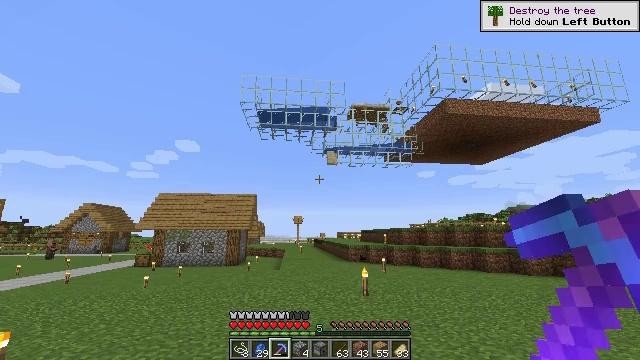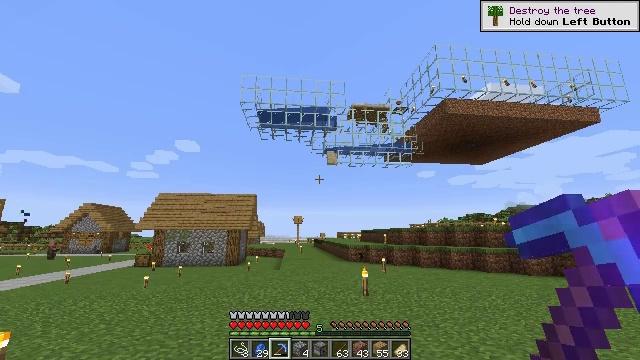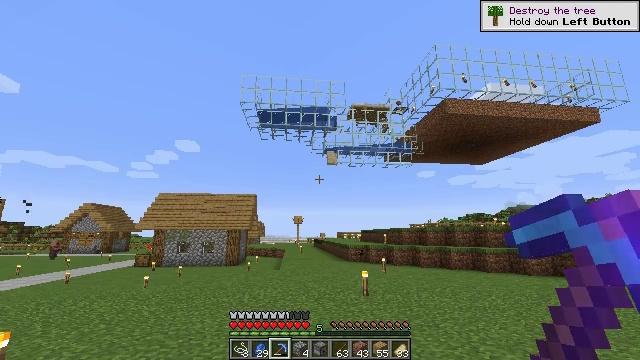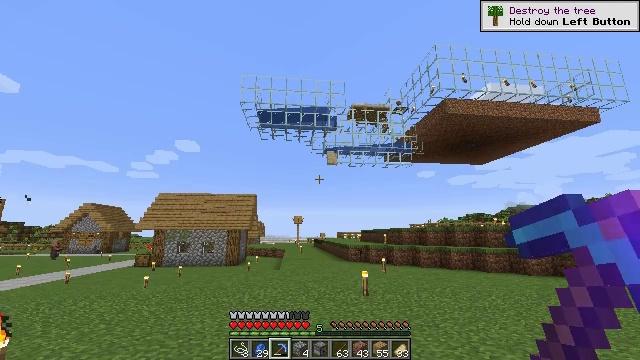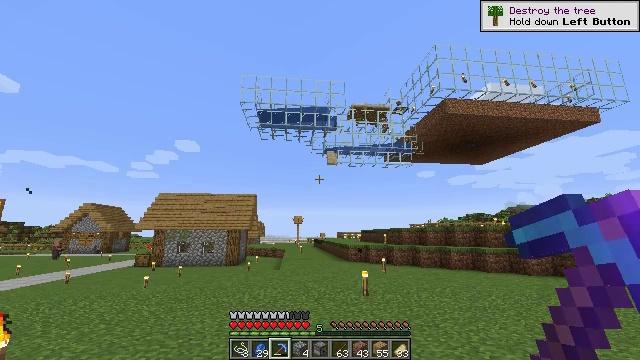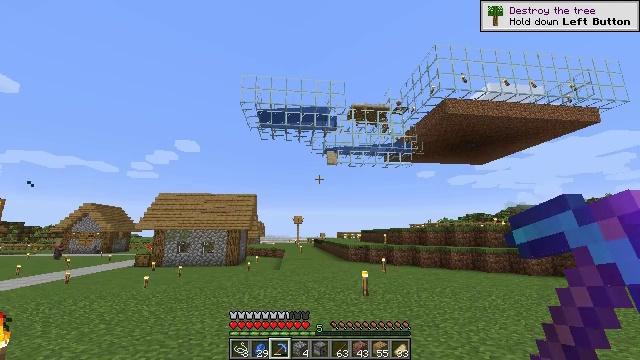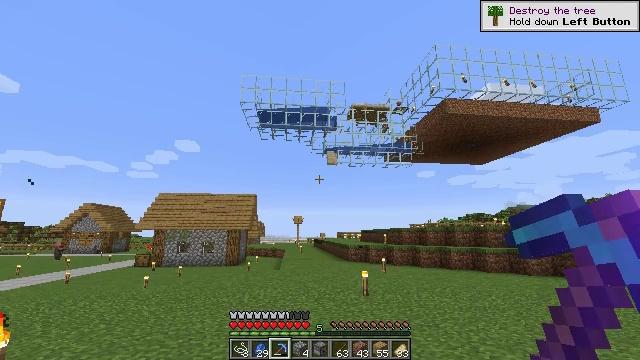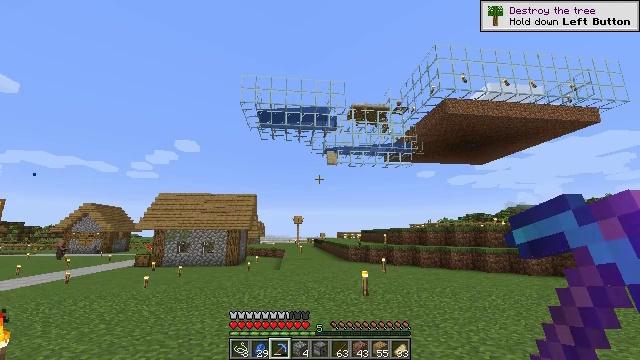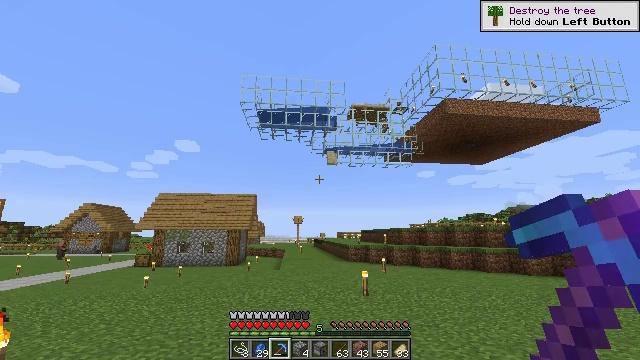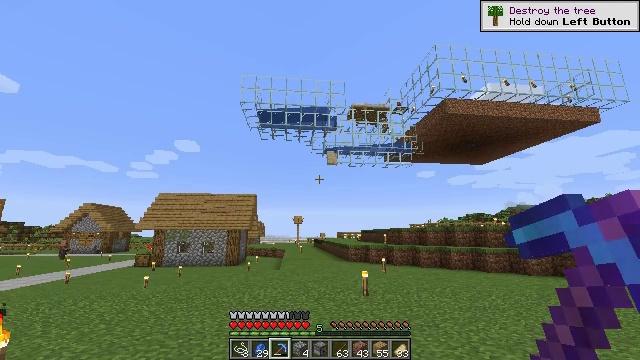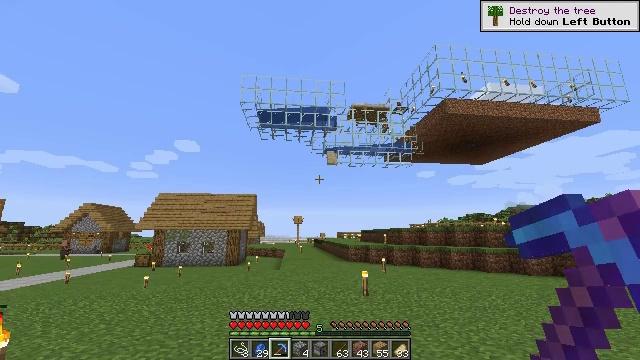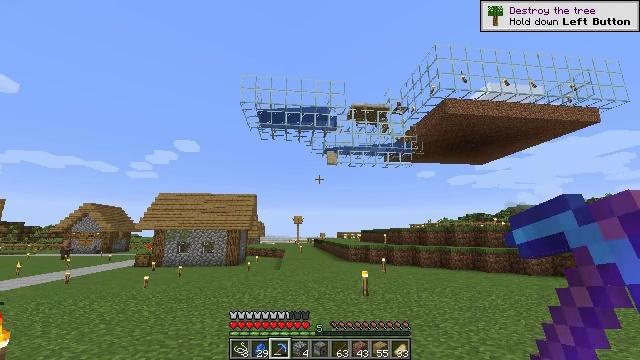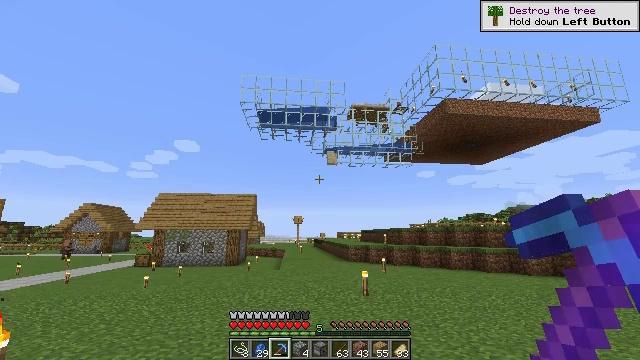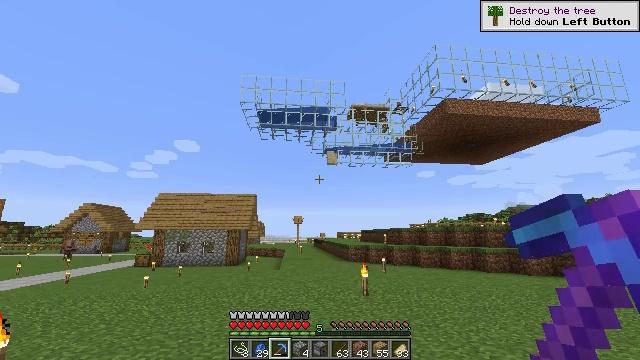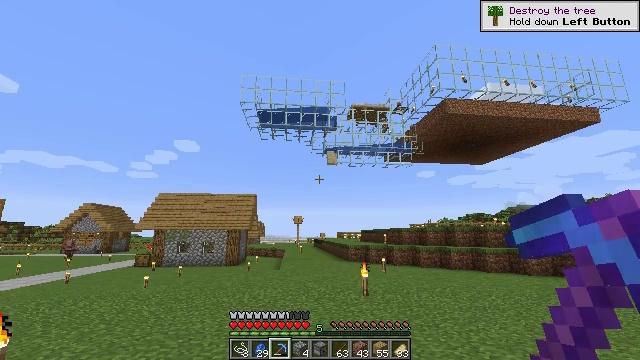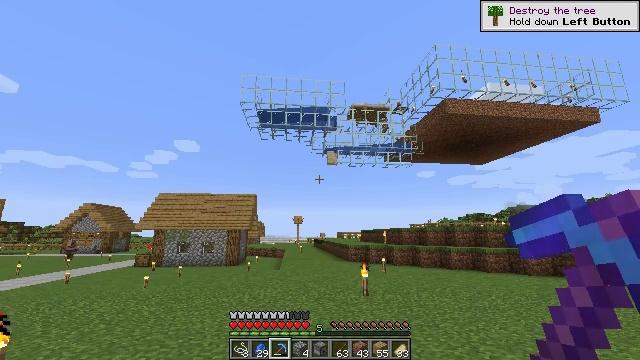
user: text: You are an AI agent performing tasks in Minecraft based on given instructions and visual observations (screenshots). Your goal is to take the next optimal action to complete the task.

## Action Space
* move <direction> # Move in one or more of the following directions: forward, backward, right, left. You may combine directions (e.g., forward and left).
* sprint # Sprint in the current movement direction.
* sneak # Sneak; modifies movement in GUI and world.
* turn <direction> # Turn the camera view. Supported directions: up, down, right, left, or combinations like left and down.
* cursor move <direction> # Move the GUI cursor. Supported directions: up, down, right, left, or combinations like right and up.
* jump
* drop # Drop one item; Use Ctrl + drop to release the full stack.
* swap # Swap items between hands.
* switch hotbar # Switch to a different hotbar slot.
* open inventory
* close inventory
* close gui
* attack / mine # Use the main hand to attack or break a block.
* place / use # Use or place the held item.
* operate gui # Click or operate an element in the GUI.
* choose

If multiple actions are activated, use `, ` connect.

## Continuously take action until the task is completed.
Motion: motion action
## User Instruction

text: Collect sugar cane near water sources.
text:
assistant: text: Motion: no_op
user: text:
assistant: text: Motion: no_op
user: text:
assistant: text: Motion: no_op
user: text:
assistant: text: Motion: no_op
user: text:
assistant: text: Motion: no_op
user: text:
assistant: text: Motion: no_op
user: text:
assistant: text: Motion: no_op
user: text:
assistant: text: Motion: no_op
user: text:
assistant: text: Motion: no_op
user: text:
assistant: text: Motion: no_op
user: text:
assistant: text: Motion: no_op
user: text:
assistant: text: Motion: no_op
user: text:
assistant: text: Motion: no_op
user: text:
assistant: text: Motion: no_op
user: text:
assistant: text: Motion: no_op
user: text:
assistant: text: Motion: no_op
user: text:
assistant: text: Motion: no_op
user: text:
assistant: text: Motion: no_op
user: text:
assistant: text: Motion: no_op
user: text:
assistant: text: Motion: no_op
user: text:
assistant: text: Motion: no_op
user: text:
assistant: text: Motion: no_op
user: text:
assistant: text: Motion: no_op
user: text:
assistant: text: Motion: no_op
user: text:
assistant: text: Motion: no_op
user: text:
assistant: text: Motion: no_op
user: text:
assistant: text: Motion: no_op
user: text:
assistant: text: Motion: no_op
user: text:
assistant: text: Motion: no_op
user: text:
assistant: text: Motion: no_op